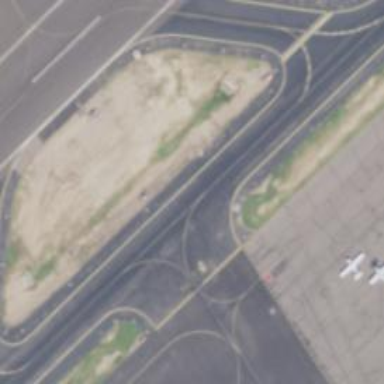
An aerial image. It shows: Image of taxiway at airport.